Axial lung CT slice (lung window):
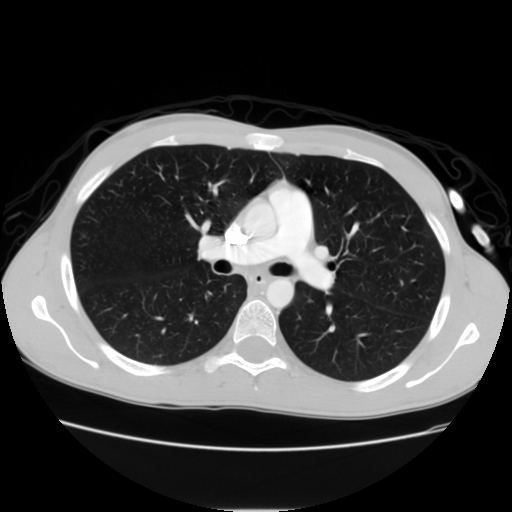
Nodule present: no